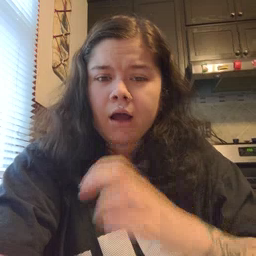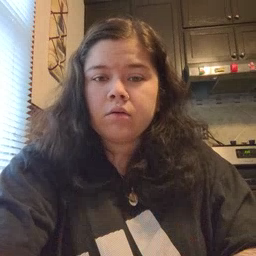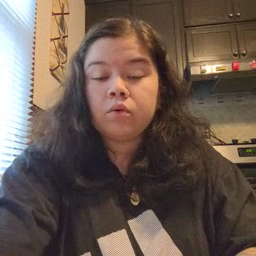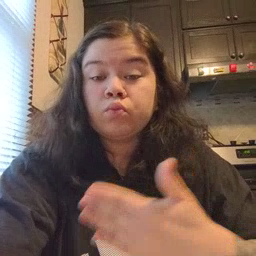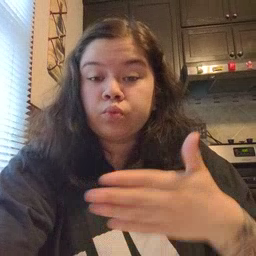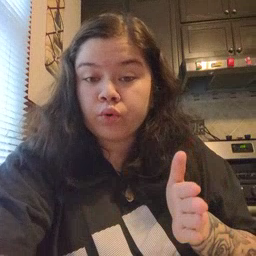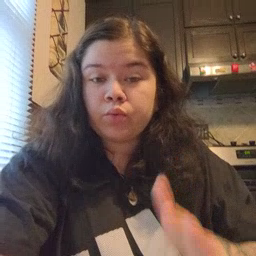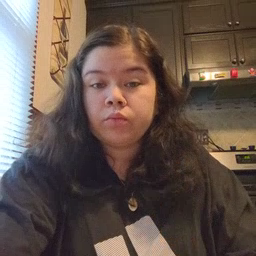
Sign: room